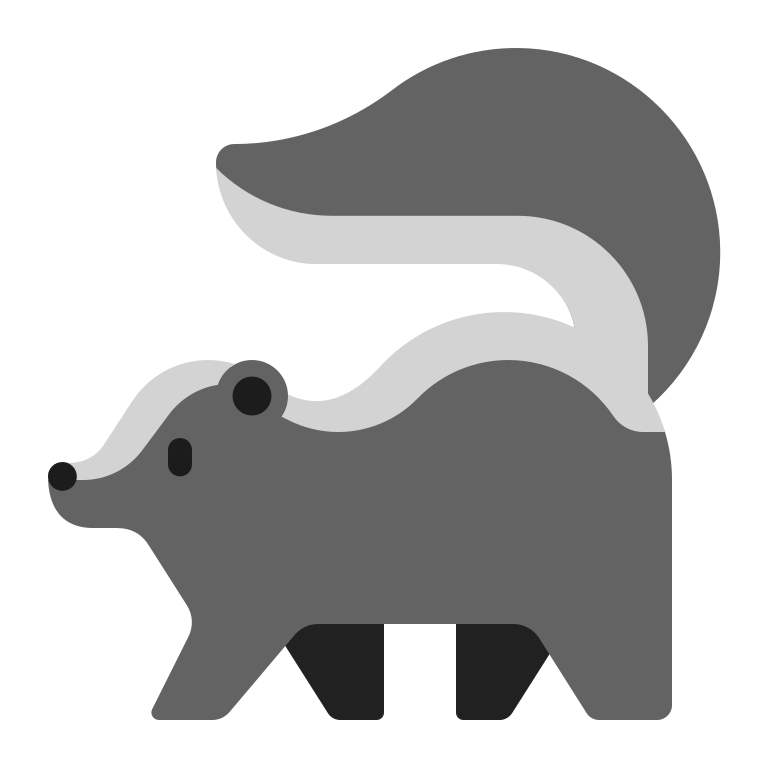
skunk flat